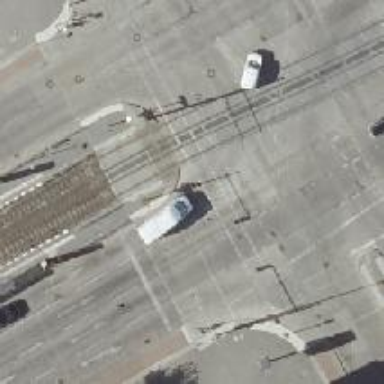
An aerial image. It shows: Tram level crossing on the railway.